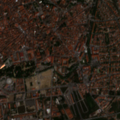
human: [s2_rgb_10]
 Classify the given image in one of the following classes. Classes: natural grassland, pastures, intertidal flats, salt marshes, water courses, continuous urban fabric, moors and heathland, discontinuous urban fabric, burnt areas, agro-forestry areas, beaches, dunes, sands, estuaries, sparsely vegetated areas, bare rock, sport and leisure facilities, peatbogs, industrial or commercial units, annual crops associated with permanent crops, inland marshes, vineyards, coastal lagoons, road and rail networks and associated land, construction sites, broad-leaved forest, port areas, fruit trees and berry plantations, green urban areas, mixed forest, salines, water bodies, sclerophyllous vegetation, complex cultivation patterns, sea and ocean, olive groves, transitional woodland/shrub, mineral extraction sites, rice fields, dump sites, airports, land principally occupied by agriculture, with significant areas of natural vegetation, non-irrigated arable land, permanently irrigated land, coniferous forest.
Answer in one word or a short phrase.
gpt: continuous urban fabric